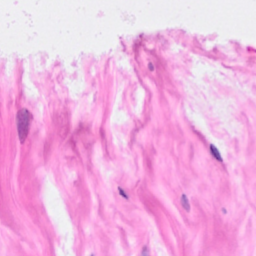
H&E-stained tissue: Breast